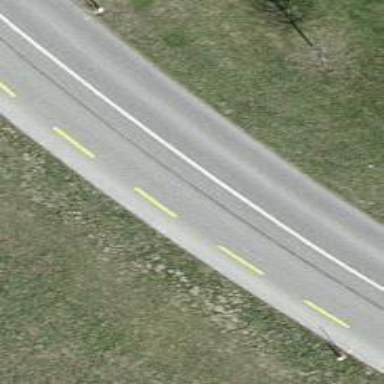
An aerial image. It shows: Secondary road with asphalt surface.